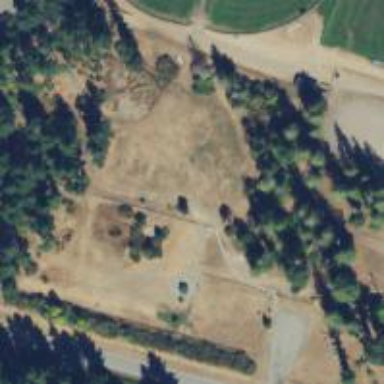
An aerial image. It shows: Dog park for leisure land.